Question:
And this is the xml tag:
'''
<Button
android:id="@+id/button1"
android:layout_width="wrap_content"
android:layout_height="wrap_content"
android:layout_below="@+id/textBox"
android:layout_centerHorizontal="true"
android:layout_marginTop="84dp"
android:text="@string/Button" />
'''
It supposed to be "Button" and not "But"...
So what is the problem?
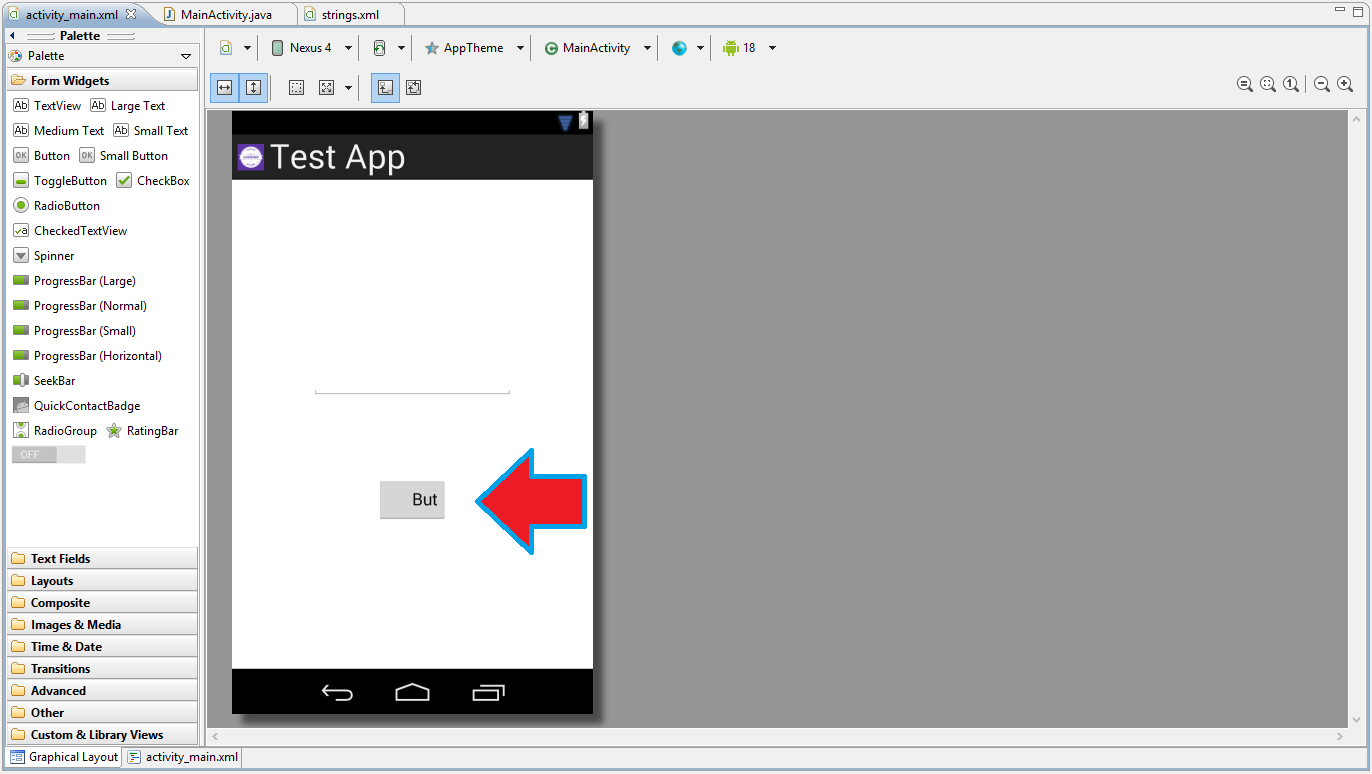
Answer: I faced a similar issue a time ago, switching to a different from 'Graphical Layout' seemed to solve it.